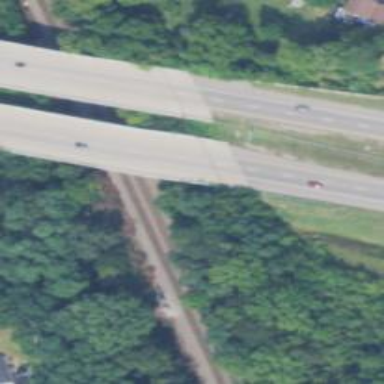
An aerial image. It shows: Bridge over motorway.